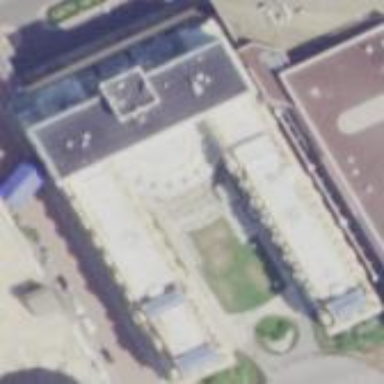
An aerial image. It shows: Hotel building.